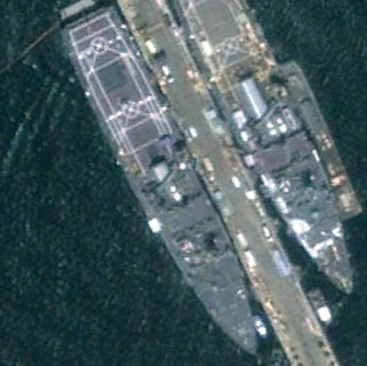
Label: combat